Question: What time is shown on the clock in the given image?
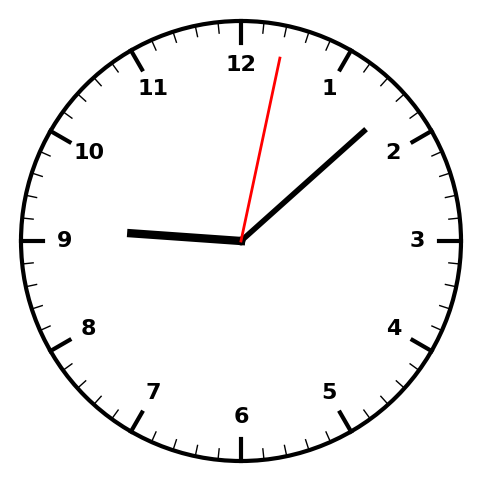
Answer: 09:08:02